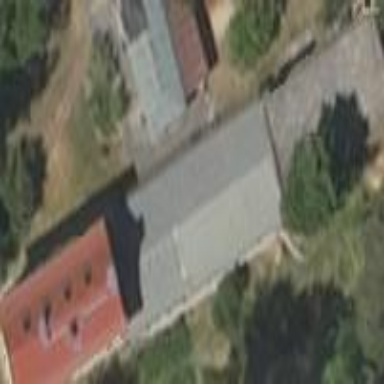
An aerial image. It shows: Shed.